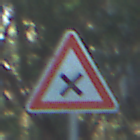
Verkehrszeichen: KreuzungOderEinmuendung
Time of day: MorningAfternoon
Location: Outdoor (Nature)
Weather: Clear
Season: NotSpecified
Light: Natural